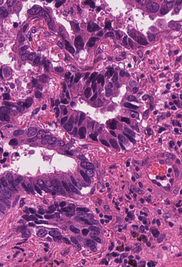
Tumor epithelial tissue: yes
Tumor-associated stroma tissue: yes
Normal tissue: no